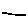
Label: line